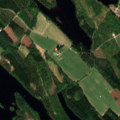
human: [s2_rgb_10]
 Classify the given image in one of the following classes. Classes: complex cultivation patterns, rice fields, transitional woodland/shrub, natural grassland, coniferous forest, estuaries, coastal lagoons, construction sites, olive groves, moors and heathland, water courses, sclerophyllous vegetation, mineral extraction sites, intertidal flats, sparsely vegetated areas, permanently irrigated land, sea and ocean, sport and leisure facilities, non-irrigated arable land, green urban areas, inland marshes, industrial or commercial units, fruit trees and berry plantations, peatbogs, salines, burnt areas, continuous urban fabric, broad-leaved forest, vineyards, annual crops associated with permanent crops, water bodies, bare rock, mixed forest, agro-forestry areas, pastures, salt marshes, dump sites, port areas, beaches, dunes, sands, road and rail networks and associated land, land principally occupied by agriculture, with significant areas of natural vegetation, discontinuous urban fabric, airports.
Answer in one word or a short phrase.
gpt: non-irrigated arable land, coniferous forest, mixed forest, water bodies